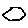
Label: hexagon